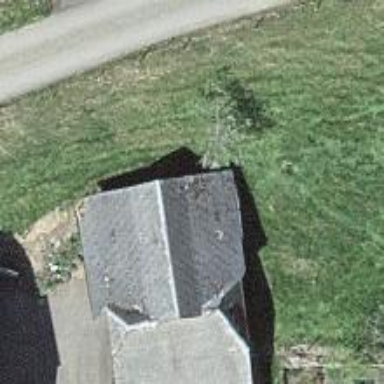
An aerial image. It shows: Barn.